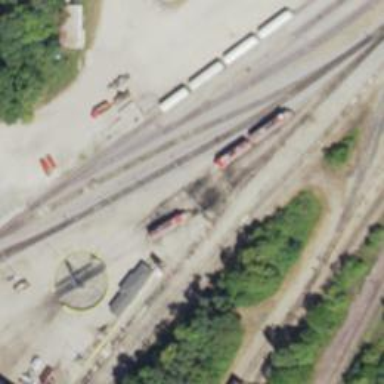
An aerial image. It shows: Railway yard in service.